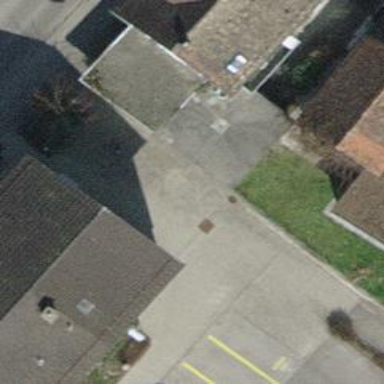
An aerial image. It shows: Path made of paving stones.